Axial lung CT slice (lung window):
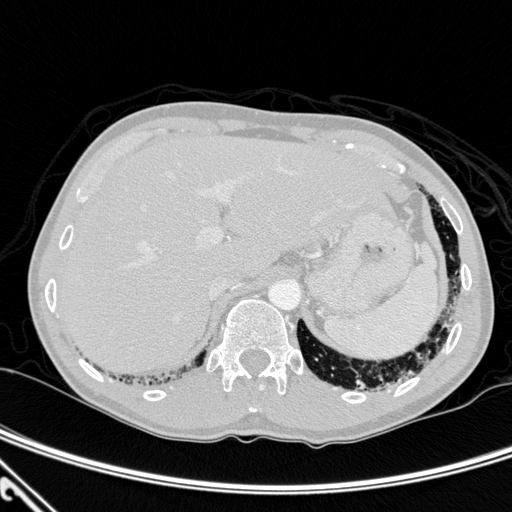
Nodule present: no